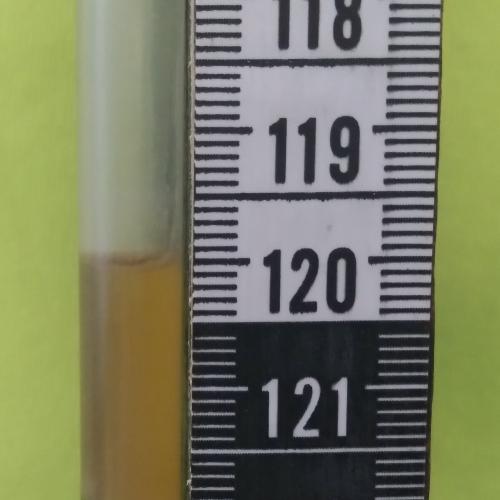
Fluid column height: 120.0 cm